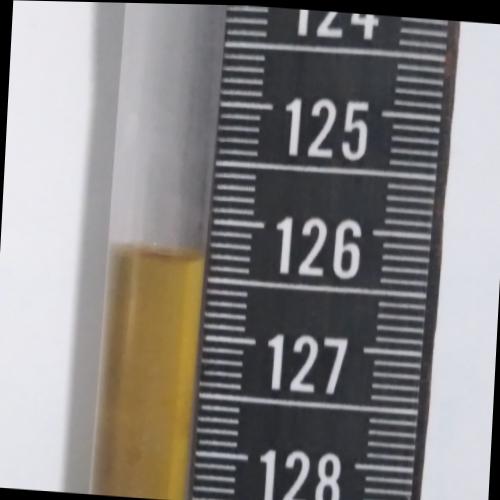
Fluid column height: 126.3 cm